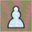
Piece: wP